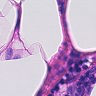
Metastatic tissue present: no